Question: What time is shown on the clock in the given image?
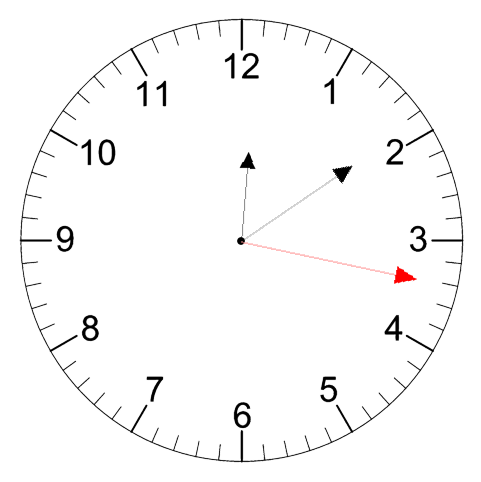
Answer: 12:09:17